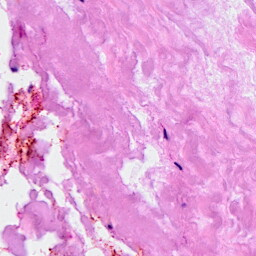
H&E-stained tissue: Breast